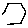
Label: hexagon